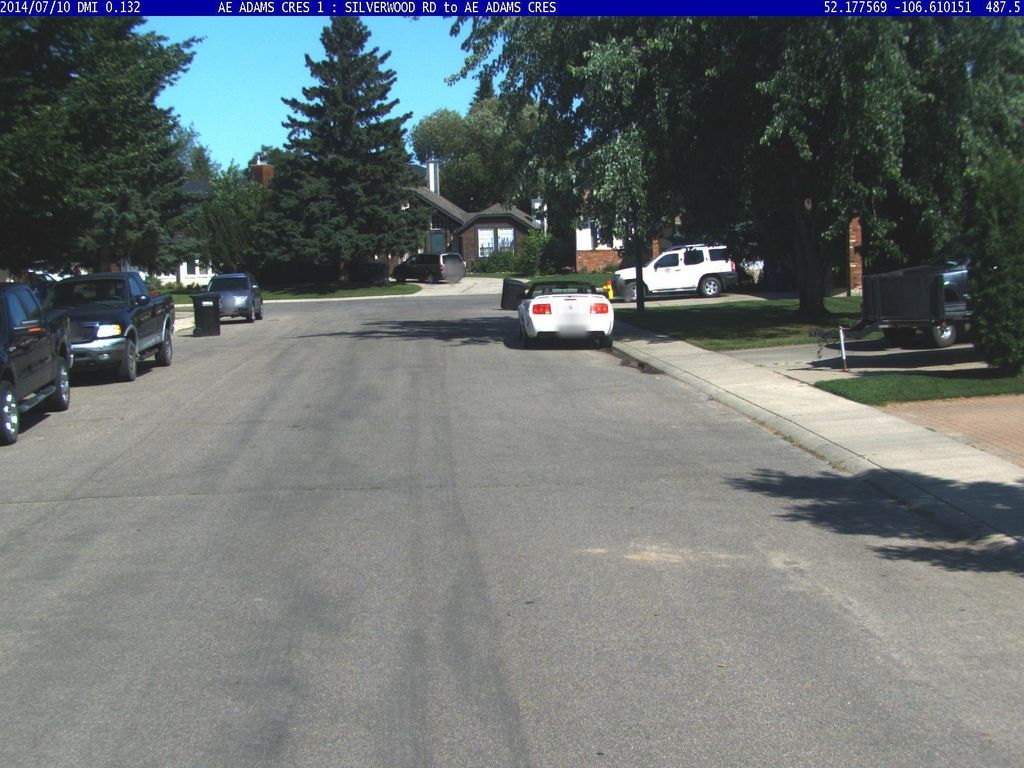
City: saskatoon